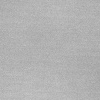
Atmospheric dust classification: dusty